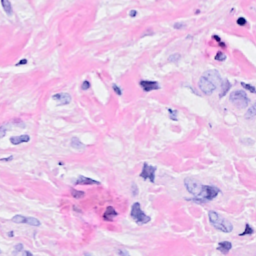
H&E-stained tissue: Breast